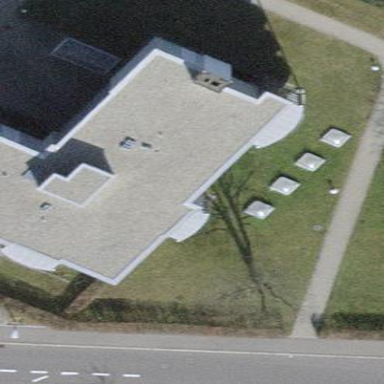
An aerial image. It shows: Building with flat roof.